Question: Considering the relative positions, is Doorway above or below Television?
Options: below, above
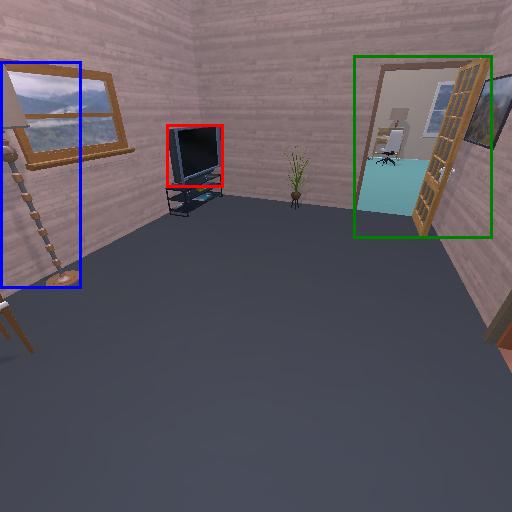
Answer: below